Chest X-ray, AP view. Patient: 51 years old, sex M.
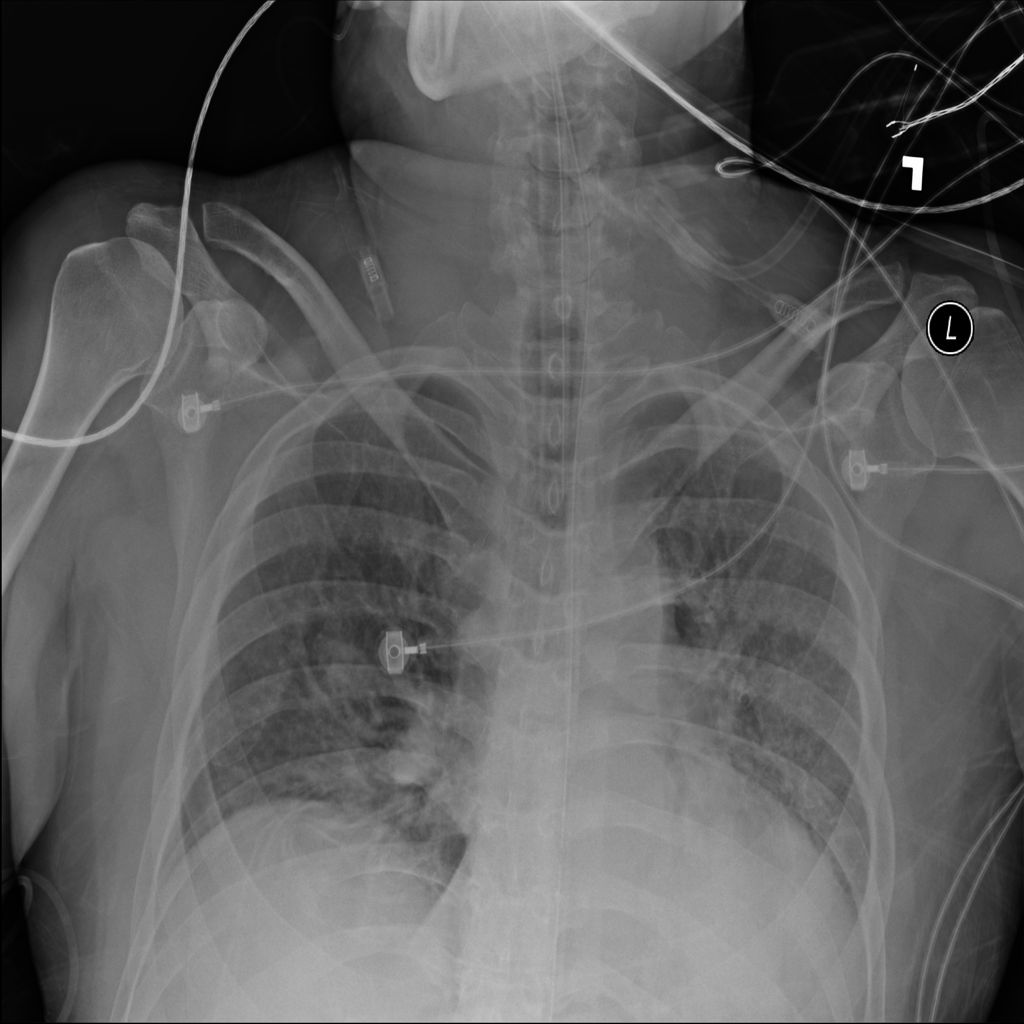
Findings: Infiltration